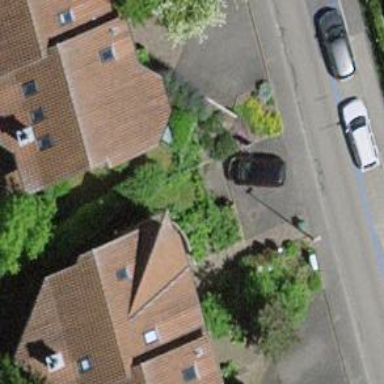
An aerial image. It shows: Simple and straightforward house.